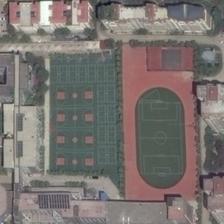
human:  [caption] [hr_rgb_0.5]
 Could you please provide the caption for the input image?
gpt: a playground with many kinds of sports fields is surrounded by many buildings and trees .

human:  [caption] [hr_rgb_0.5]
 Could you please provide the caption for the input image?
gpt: a playground with four basketball fields and many badminton courts next to it is surrounded by many green trees and many buildings .

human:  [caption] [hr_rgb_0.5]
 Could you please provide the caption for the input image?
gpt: the area is so large that is made up of a football field, four basketball courts and several tennis courts .

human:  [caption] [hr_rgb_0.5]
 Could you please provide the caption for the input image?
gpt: some buildings and plants are around a playground and four basketball fields and many badminton courts .

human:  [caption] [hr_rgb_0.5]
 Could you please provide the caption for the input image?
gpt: a playground with many kinds of sports fields is surrounded by many buildings and trees .